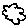
Label: cloud